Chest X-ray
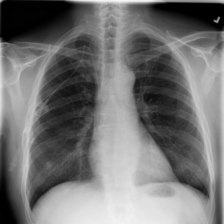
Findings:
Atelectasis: negative
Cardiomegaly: negative
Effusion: negative
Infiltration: negative
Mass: negative
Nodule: negative
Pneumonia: negative
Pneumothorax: negative
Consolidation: negative
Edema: negative
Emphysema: negative
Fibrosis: negative
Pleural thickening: negative
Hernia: negative